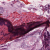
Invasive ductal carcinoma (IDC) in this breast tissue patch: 0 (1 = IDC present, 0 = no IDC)